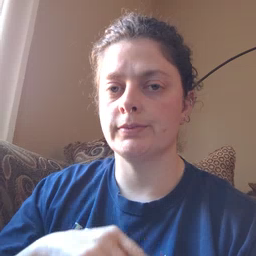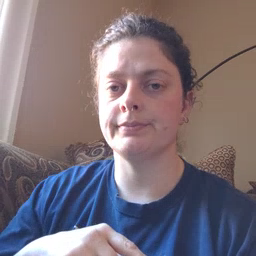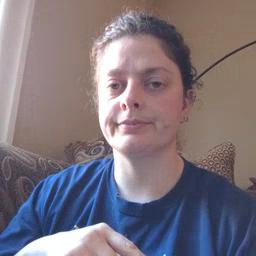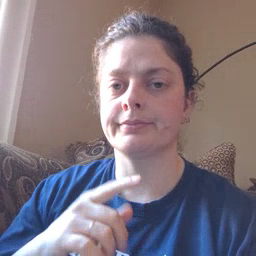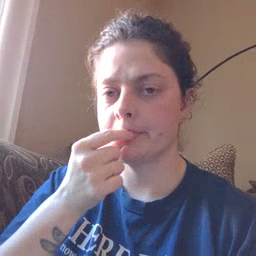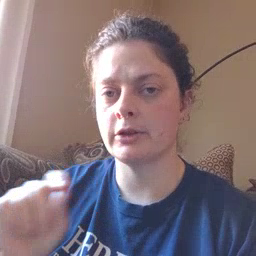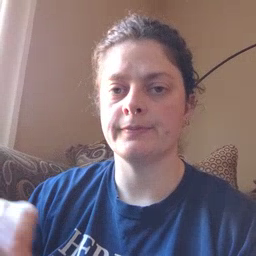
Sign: pencil